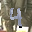
Label: 4